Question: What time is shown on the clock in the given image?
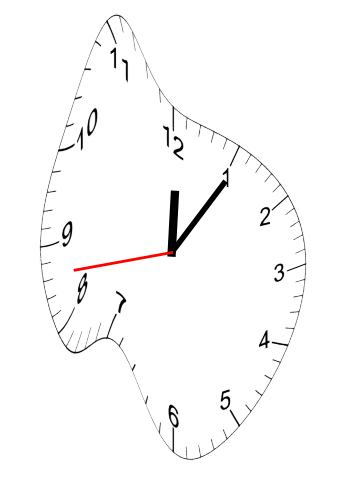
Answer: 12:05:43